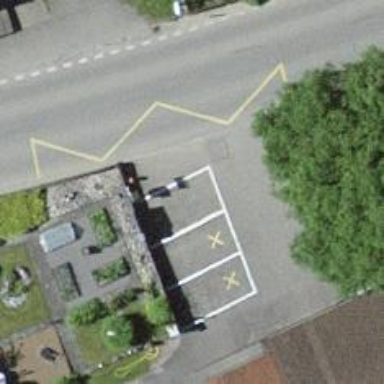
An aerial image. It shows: Bus stop with platform for public transport.